Question: I can't get rid of last cell shadow/border. Just look at the image and you'll understand what I am talking about

Anyone knows how to get rid of it? I have clear background for cell and for tableview, yet the border below still apears.
Thank you.
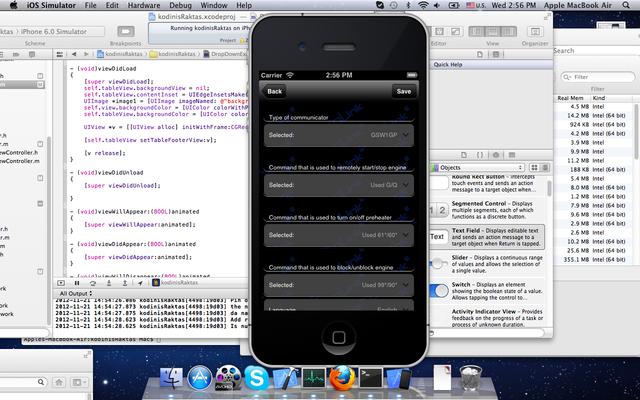
Answer: This should remove the white bottom border on each of the 'UITableView' section:
'''
[self.tableView setSeparatorStyle:UITableViewCellSeparatorStyleSingleLine];
'''